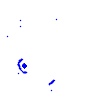
Particle: pion